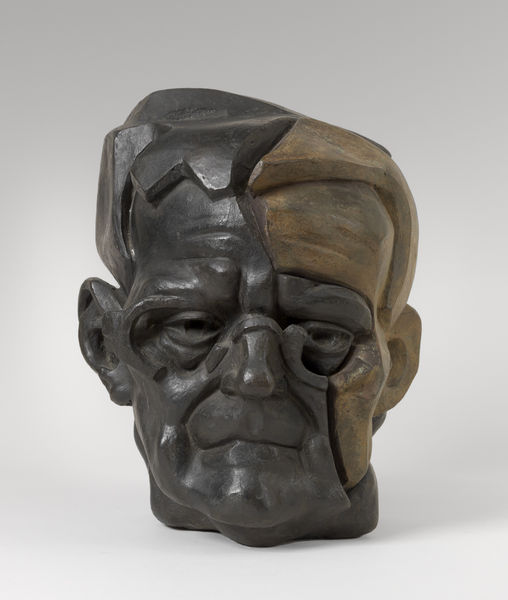
Titel: Portrait of Dmitrii Shostakovich
Künstler: Ernst Neizvestnyi
Standort: Amherst (Massachusetts, USA)
Institution: Mead Art Museum, Amherst College
Schlagwörter: kopf, mann, braun, frisur, holz, mund, nase, schwarz, stirn, blick, augen, falten, gesicht, haupt, stein, hals, porträt, haare, augenbrauen, kinn, lippen, ohren, traurig, skulptur, statue, black, expressionism, face, gold, hair, modern, nose, old, portrait, yellow, büste, metall, brown, bronze, plastik, augenbraue, foto, eisen, mundwinkel, brille, augenhöhlen, wood, sad, man, stone, ear, head, young, eyes, male, metal, bust, stahl, chin, mouth, wrinkles, line, old man, wulst, smile, photo, sculpture, wei´ß, abstract, person, monster, riss, human, ears, eye, ceramic, spalt, geteilt, lips, cave, cubism, cheek, cut, kinne, russia, modernism, iron, bronz, ugly, pieces, wrinkle, gesichtshälfte, l, clay, carved, deep, carve, crack, asymmetry, half, years, binoculars, frankenstein, eard, deformed, sclupture, split, furrowed, skulpture, sadne, eye3, lopsided, kopfhälfte, orbitalfalte, winkles, two face, sculptore, combination, two colors, cavity, hälftig